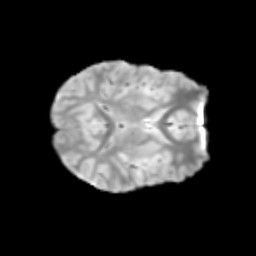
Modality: T2w
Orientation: axial
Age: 11
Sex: male
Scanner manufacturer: siemens
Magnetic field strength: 3 T
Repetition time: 3.8 s
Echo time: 0.07 s